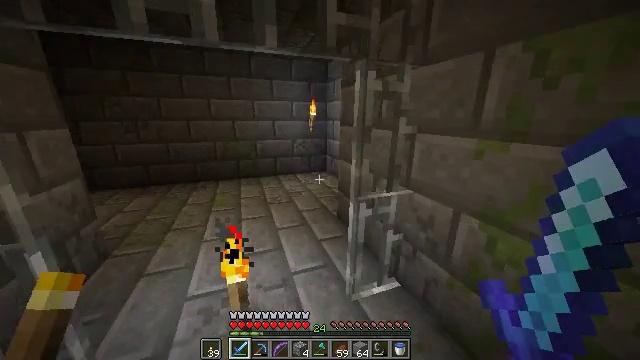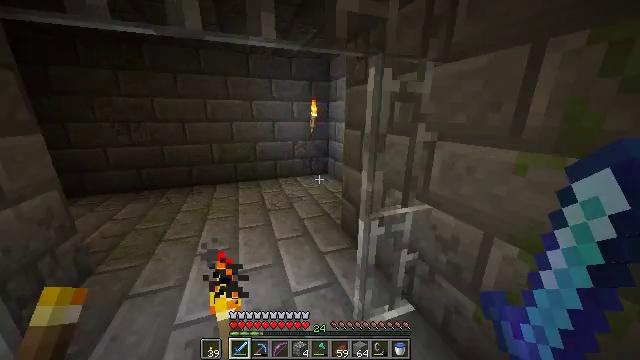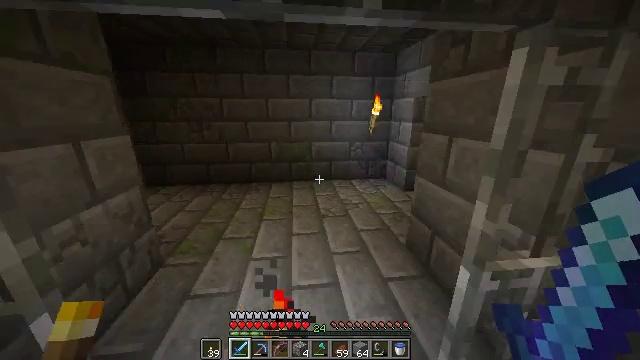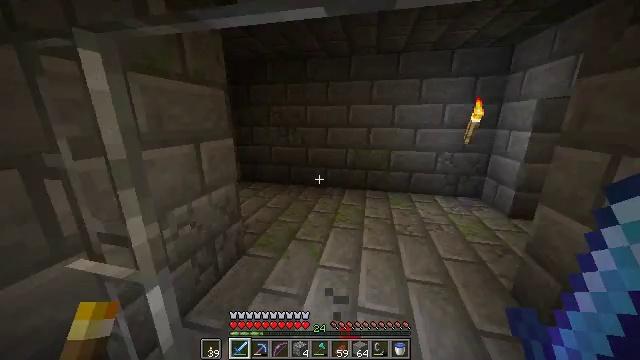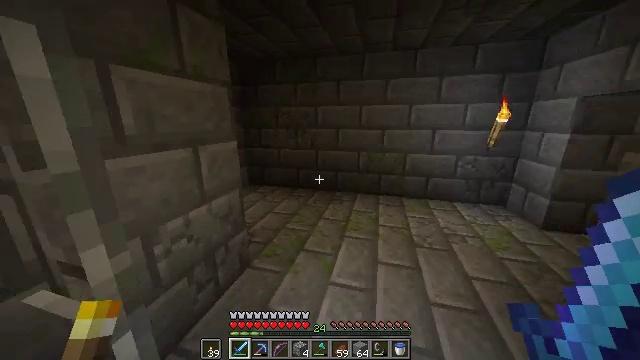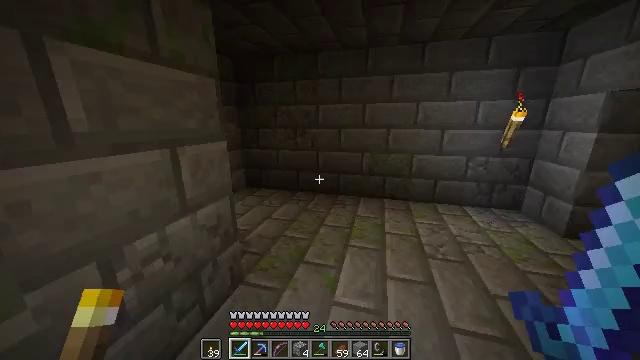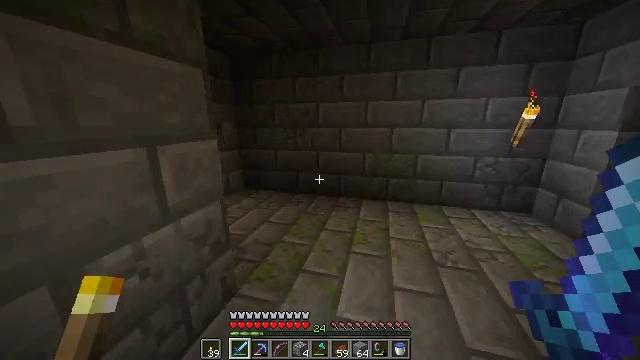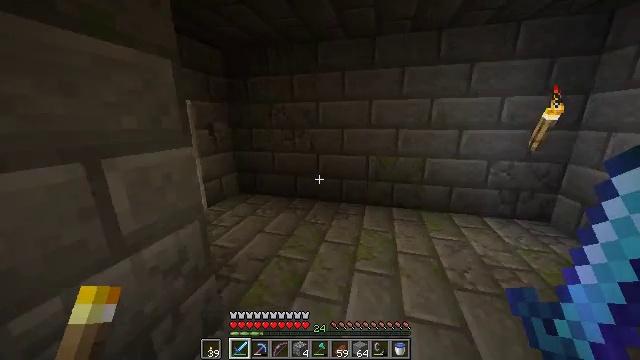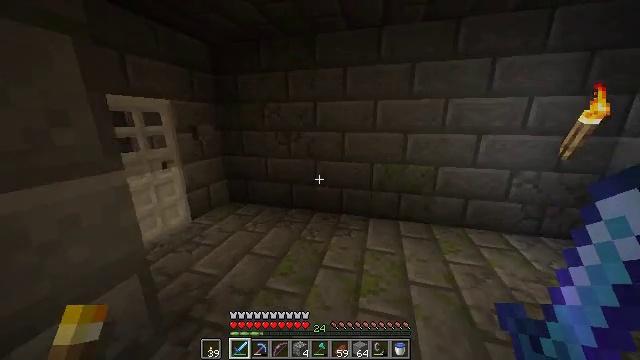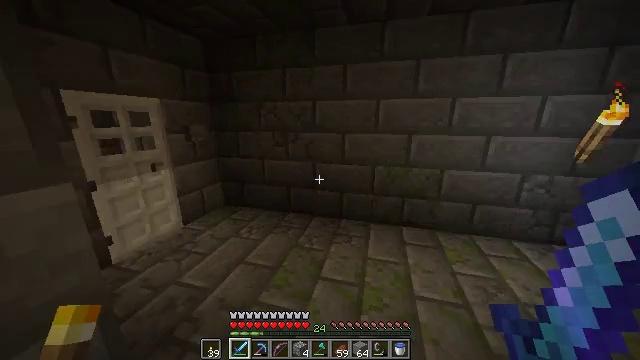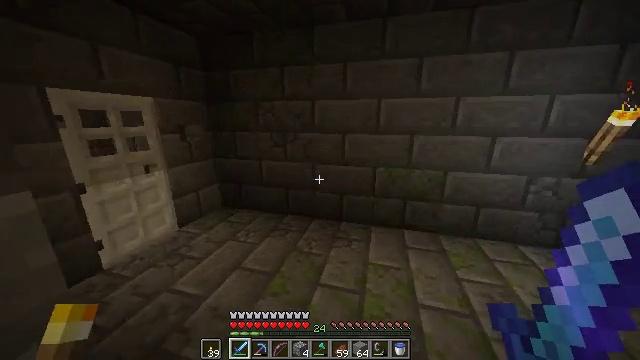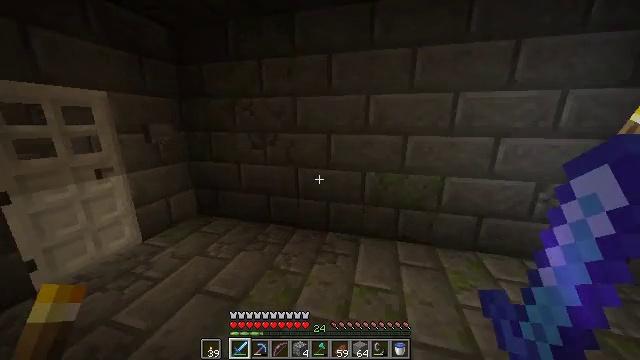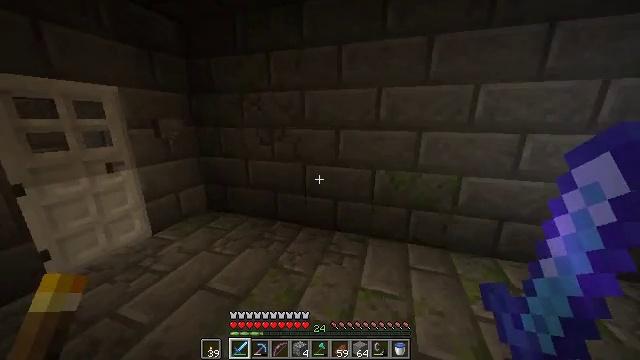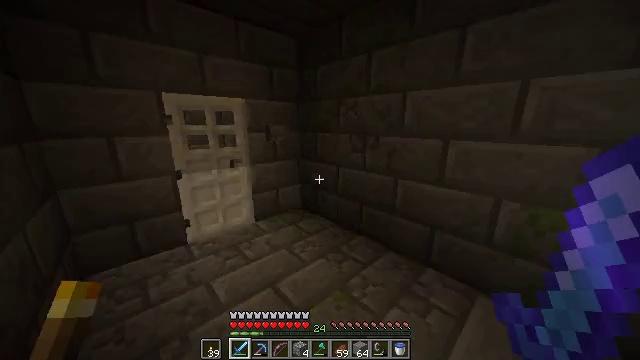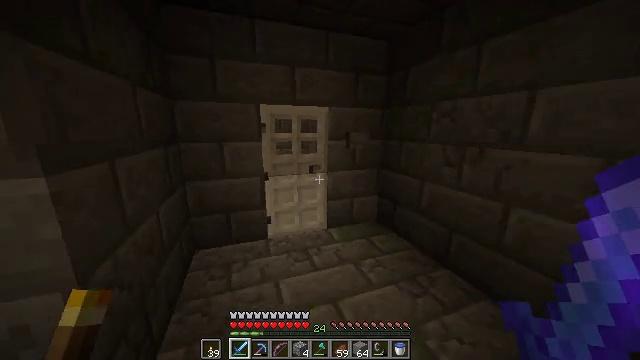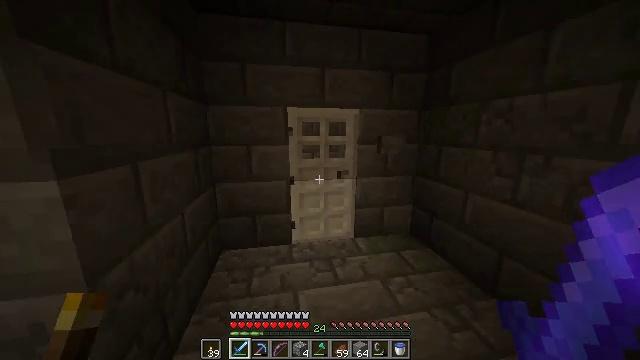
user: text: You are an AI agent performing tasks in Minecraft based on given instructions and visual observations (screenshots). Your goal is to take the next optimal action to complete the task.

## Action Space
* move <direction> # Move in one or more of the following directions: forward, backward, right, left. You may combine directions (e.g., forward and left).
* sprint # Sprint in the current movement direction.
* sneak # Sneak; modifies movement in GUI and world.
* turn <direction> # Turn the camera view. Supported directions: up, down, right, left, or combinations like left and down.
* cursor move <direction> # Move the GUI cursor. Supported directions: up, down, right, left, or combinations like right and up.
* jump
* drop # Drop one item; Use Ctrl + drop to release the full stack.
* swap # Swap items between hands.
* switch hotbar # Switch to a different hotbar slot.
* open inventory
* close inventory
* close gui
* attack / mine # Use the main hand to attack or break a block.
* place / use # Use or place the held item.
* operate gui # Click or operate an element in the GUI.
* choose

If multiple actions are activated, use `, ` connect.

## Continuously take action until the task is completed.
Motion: motion action
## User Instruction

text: Smash the iron door for recycling.
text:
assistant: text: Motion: move forward and move left, sprint
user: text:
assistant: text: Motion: move forward and move left, sprint, turn left
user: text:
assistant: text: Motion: move forward, sprint, turn left and up
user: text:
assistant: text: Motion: move forward, sprint, turn left
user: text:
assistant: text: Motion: move forward, sprint
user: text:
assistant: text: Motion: move forward, sprint
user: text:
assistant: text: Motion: move forward, sprint
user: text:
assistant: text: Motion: move forward, sprint
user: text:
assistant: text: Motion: move forward, sprint
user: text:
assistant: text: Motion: move forward and move right, sprint
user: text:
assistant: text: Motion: move forward and move right, sprint
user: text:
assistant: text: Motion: move forward and move right, sprint, turn left
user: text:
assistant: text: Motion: move forward, sprint, turn left and up
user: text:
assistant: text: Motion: move forward, sprint, turn left and up
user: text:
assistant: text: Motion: turn left
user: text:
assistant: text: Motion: turn left
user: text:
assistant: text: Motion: no_op
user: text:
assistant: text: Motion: no_op
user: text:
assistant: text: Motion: turn right and up
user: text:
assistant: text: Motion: move forward, turn right and up
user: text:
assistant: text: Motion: move forward, turn right and up
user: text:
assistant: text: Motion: move forward, turn right and up
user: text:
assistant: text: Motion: turn right and down
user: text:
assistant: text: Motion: turn right and down
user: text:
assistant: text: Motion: turn right
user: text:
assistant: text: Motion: turn right and up
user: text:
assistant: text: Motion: no_op
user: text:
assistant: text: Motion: no_op
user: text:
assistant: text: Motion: no_op
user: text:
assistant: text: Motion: move forward